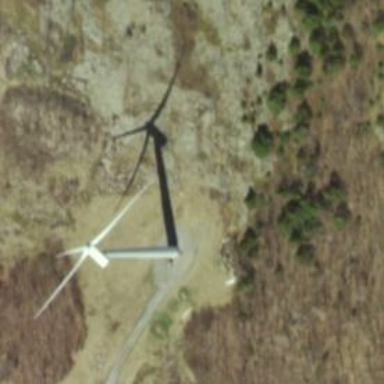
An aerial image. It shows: Wind turbine generator that utilizes wind as its source for generating electricity. It is of the horizontal axis type.